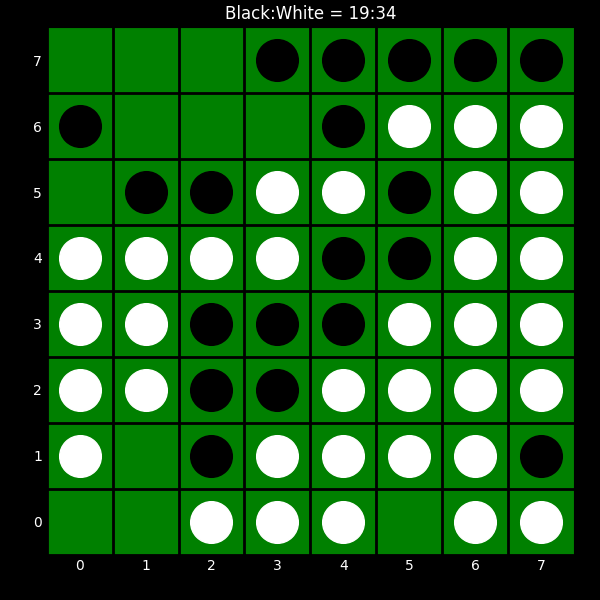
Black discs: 19
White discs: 34